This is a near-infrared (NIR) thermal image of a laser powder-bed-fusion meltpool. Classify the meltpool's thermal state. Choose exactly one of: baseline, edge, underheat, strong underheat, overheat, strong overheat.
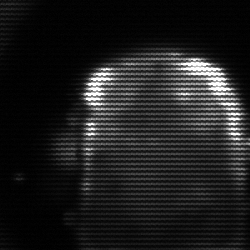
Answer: baseline